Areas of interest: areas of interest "Sanatorium"
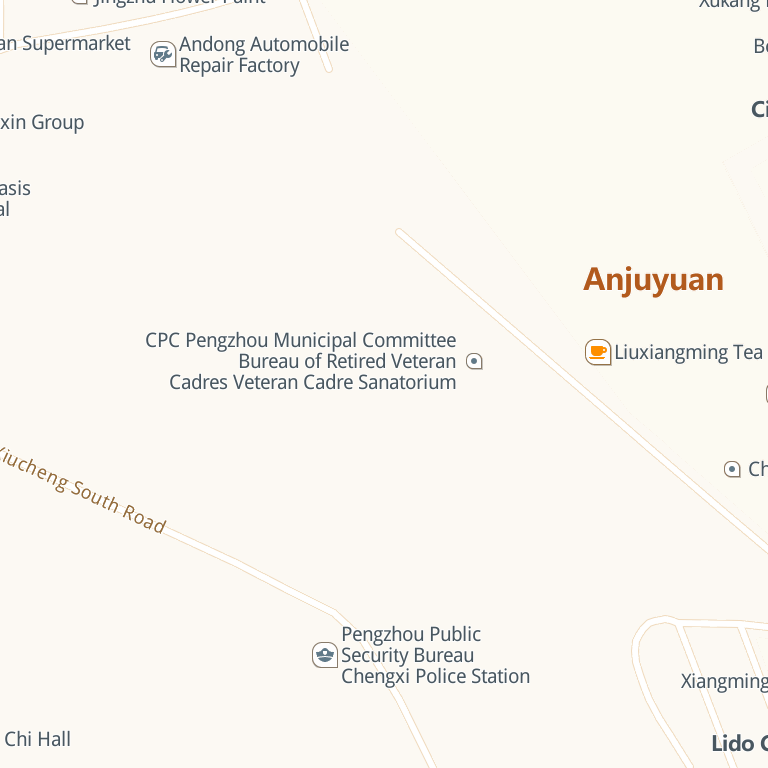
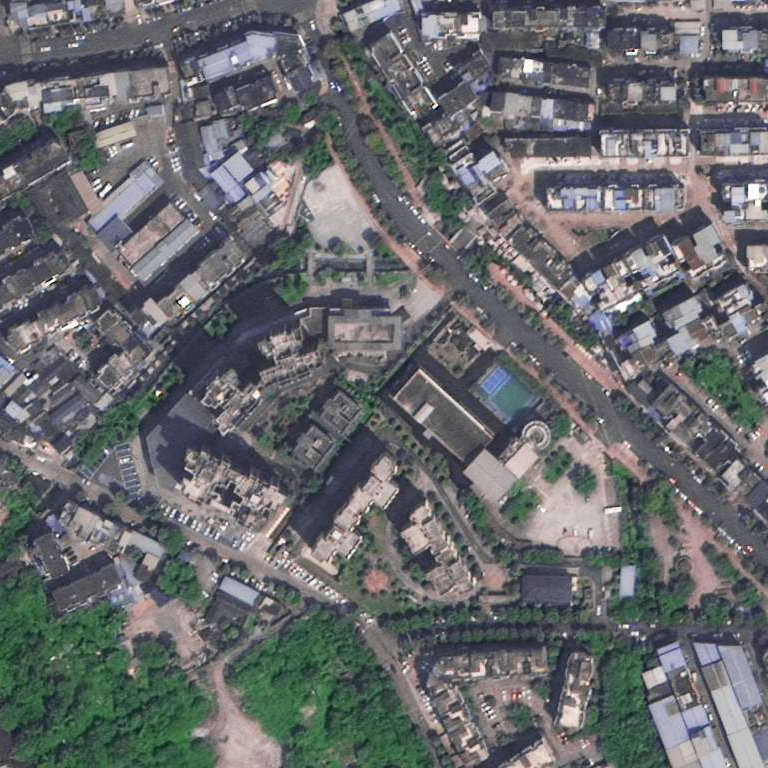